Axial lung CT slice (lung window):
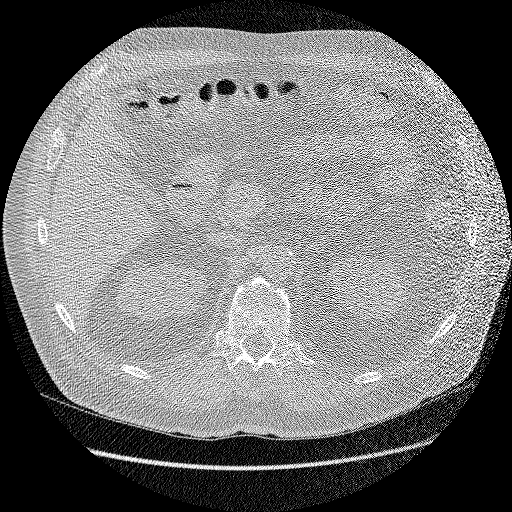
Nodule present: no